Question: I have created a query that uses a decimal as a paramater in SSRS. Code below ('@TrueDemand') when running this on my local PC, via the Data page the query throws an error of 'trying to convert nvarchar to int'.
However when running it in Preview or even publishing the report to the web it runs fine :(

Its very frustrating. Any ideas?
'''
SELECT AD.LogDate,
AD.Location,
AD.FunctionDescription as Func,
AD.Offered,
AD.Handled,
AD.Handled + ((AD.Offered - AD.Handled) * @TrueDemand) as TrueDemand,
AD.Handled30,
AG.SignedIn,
AG.Available,
AG.WorkloadSecs,
AG.FullAHTSecs
FROM dbo.vw_ApplicationDetail_Minus15mins AD
INNER JOIN dbo.vw_AgentGroupDetail AG ON
AD.Logdate = AG.Logdate AND
AD.Location = AG.Location AND
AD.FunctionDescription = AG.FunctionDescription
WHERE AD.Logdate between @Logdate AND dateadd(d,1,@Logdate) AND
AD.Location = @Location AND
AD.FunctionDescription = @Function
ORDER BY AD.Logdate
'''
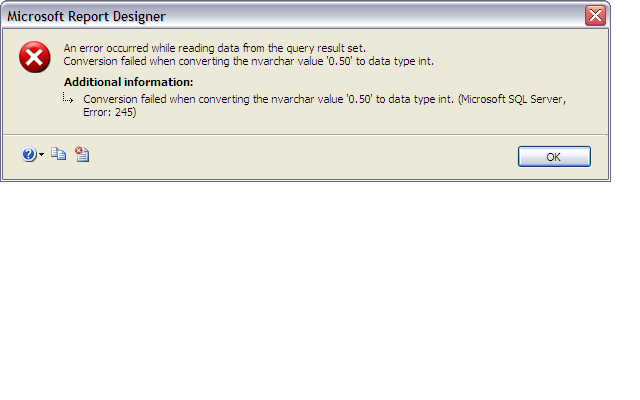
Answer: Have you tried explicitly casting to decimal all the variables on that line.
'''
cast(AD.Handled as Decimal) + ((Cast(AD.Offered as Decimal) - Cast(AD.Handled as Decimal)) * Cast(@TrueDemand as Decimal)) as TrueDemand
'''